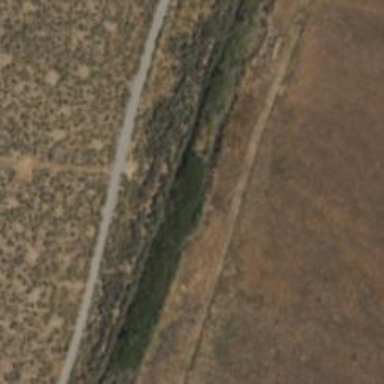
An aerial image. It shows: Culvert tunnel under canal.